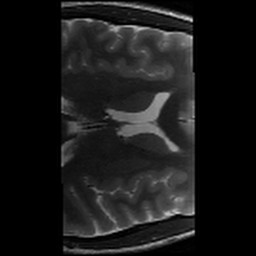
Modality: T2w
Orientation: axial
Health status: healthy
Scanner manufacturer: siemens
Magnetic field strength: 3 T
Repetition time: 8.02 s
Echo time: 0.08 s